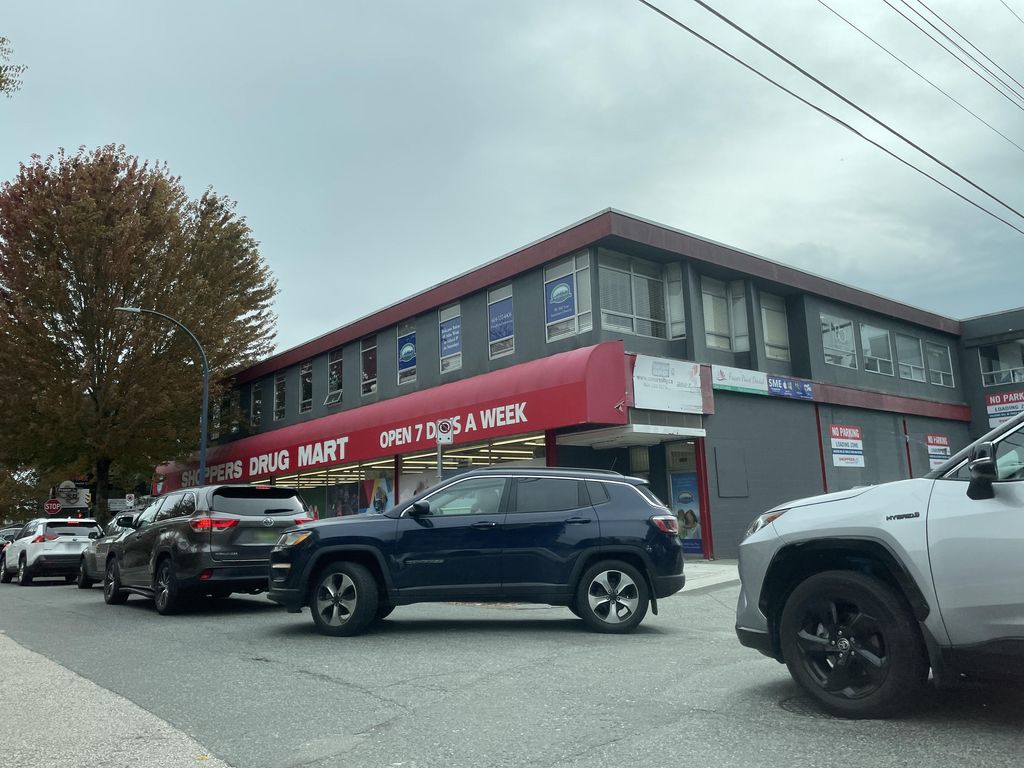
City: vancouver